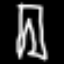
Label: pants